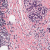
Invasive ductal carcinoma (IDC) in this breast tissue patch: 1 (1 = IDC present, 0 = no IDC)